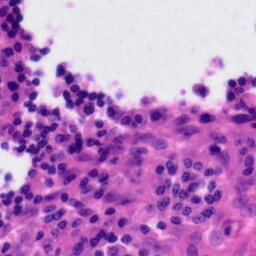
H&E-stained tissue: Tonsil